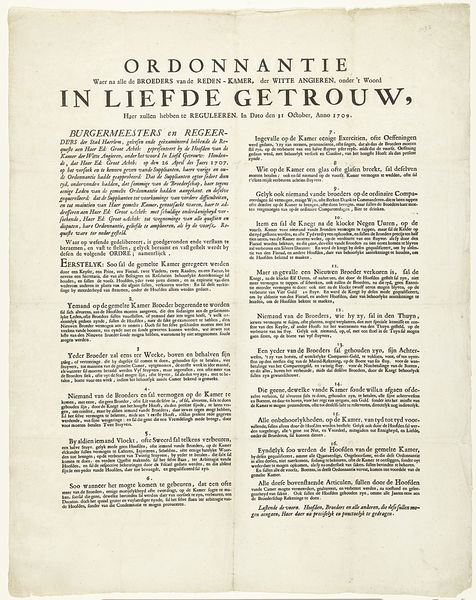
Titel: Reglementen voor de Haarlemse rederijkerskamer De Witte Angieren
Standort: Amsterdam
Institution: Rijksmuseum
Schlagwörter: livre, page, lettre, ecrit, pages, ordonnance, ecris, 1709